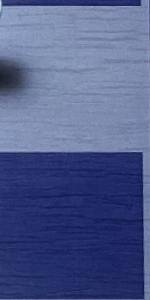
Label: Empty